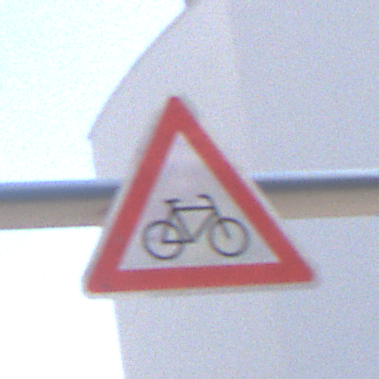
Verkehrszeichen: RadverkehrLinks
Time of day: MorningAfternoon
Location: Outdoor (Urban)
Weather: Clear
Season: NotSpecified
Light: Natural